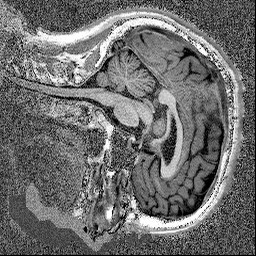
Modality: UNIT1
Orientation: sagittal
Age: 54
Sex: male
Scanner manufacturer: siemens
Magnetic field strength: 3 T
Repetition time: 3.13 s
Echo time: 0.00298 s